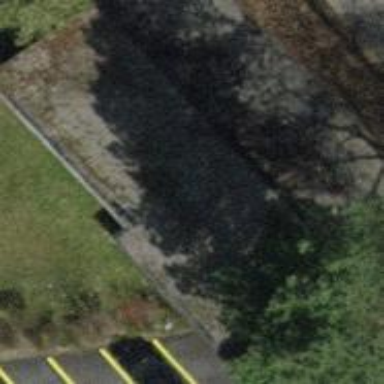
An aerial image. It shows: Group of garages.